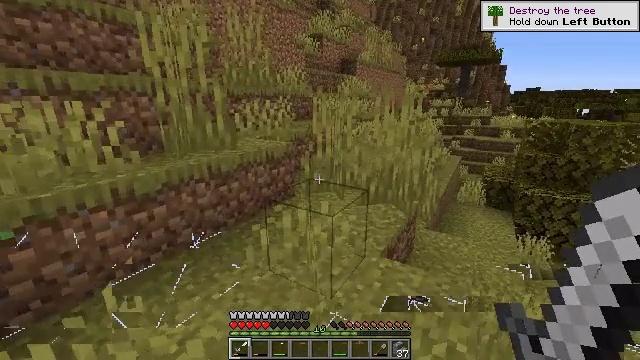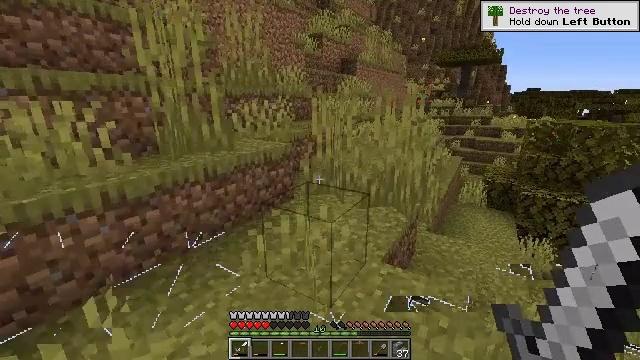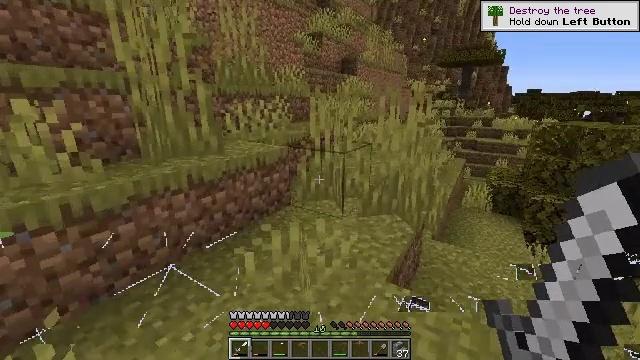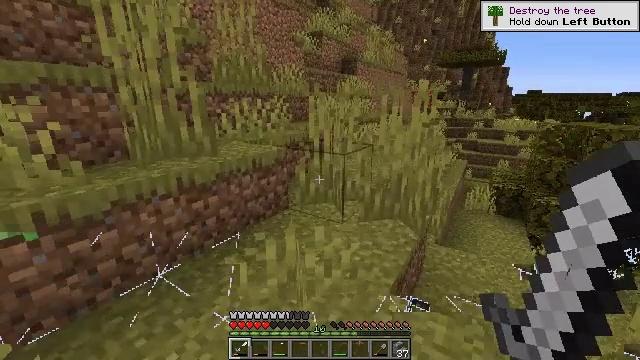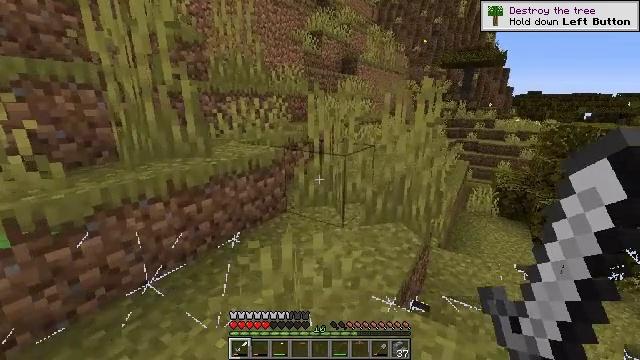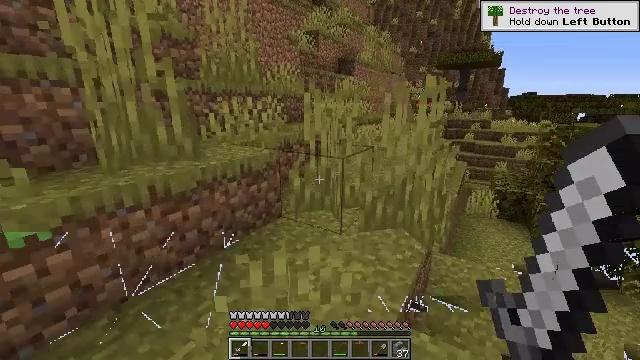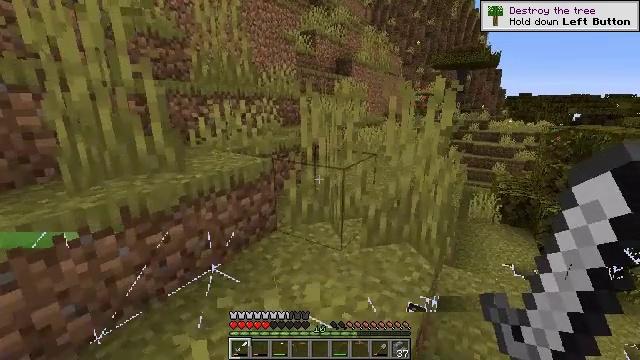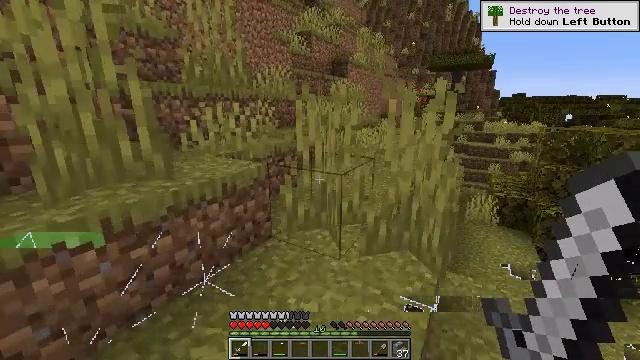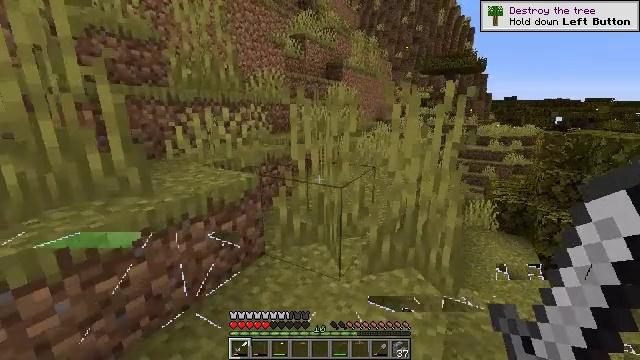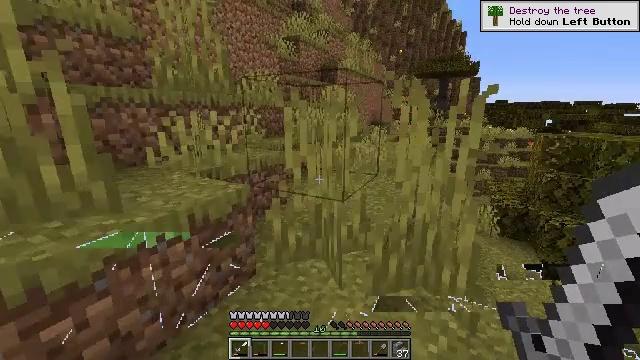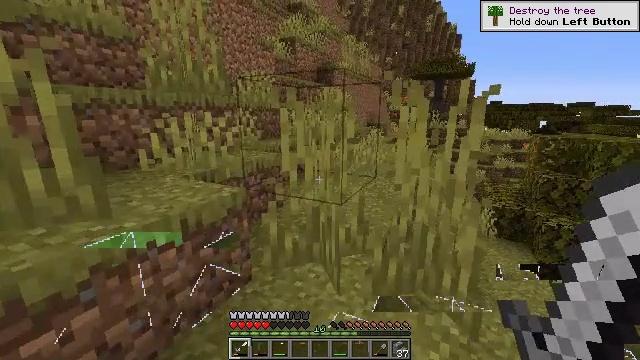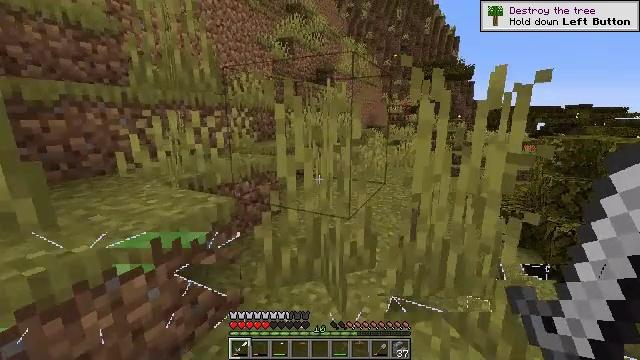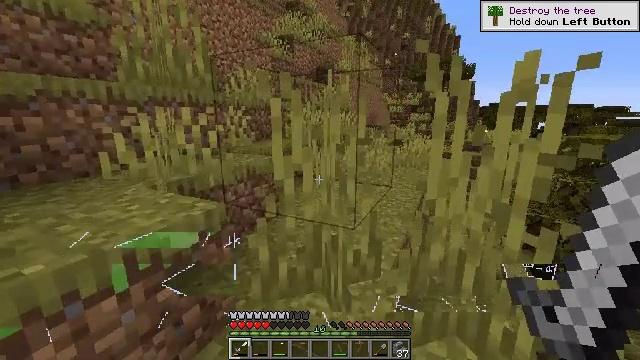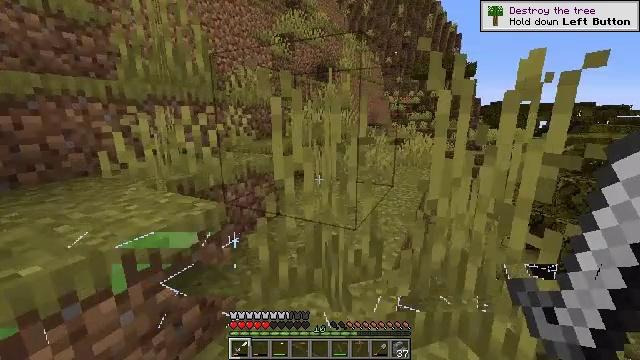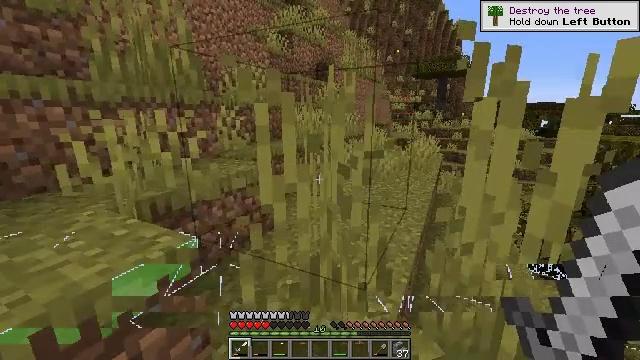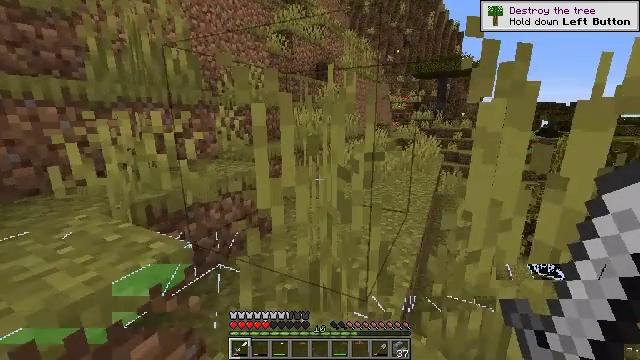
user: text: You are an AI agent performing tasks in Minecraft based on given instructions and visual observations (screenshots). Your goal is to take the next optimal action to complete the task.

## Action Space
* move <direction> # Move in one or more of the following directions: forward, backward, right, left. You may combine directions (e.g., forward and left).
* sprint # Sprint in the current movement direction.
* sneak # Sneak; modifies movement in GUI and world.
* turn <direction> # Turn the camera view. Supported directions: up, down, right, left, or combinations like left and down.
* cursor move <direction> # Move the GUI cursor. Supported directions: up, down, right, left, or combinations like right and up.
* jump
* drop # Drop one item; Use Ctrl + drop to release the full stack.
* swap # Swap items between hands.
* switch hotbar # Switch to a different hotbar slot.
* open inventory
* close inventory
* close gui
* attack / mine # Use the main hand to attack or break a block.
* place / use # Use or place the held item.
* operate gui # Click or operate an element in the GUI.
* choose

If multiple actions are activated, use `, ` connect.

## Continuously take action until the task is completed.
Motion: motion action
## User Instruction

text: Attack the cobblestone stairs to retrieve it.
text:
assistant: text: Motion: move forward
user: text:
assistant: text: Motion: move forward
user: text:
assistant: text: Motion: move forward
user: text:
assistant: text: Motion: move forward
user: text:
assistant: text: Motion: move forward
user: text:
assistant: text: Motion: move forward
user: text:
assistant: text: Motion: move forward
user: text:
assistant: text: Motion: move forward, turn right
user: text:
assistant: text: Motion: move forward, turn right
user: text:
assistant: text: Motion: move forward
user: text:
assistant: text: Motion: move forward
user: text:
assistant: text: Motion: move forward
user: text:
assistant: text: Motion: move forward
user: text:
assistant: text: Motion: move forward
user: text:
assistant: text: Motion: move forward
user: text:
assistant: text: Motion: move forward
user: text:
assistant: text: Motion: move forward
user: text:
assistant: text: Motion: move forward
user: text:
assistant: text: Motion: move forward
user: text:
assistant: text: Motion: move forward
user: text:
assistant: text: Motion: move forward
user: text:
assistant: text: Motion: move forward
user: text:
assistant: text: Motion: move forward
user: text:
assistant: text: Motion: move forward
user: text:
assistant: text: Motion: move forward and move right
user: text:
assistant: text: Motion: move forward and move right
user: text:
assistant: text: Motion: move forward and move right
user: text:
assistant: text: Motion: move forward and move right
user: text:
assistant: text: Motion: move forward and move right
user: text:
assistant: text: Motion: move forward and move right